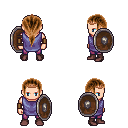
a pixel art fantasy rpg character, male body template, human, light skin, chain tabard jacket, magenta pants, brown ponytail hairstyle, bronze tiara, leather bracers, maroon shoes, shield, four views (front, back, left, right), 2x2 character sprite sheet, small pixel art, hard edges, no anti-aliasing